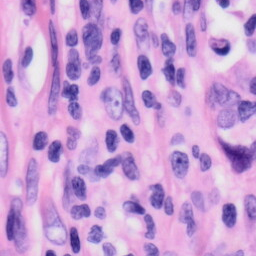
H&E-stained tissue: Skin